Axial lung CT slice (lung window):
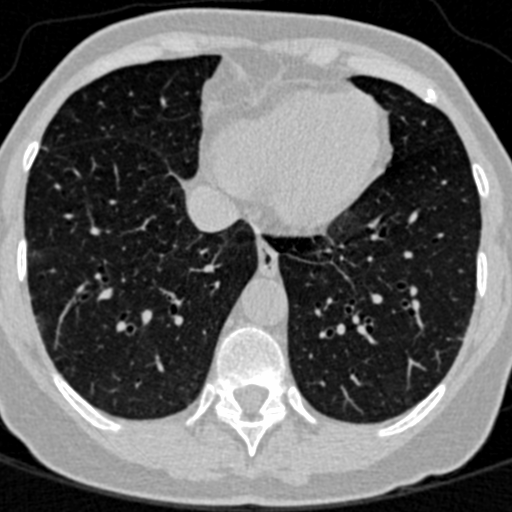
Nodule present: no